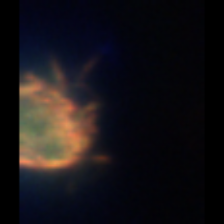
Taxon: Ciliates
Group: Other